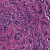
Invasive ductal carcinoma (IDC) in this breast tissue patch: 1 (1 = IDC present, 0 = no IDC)